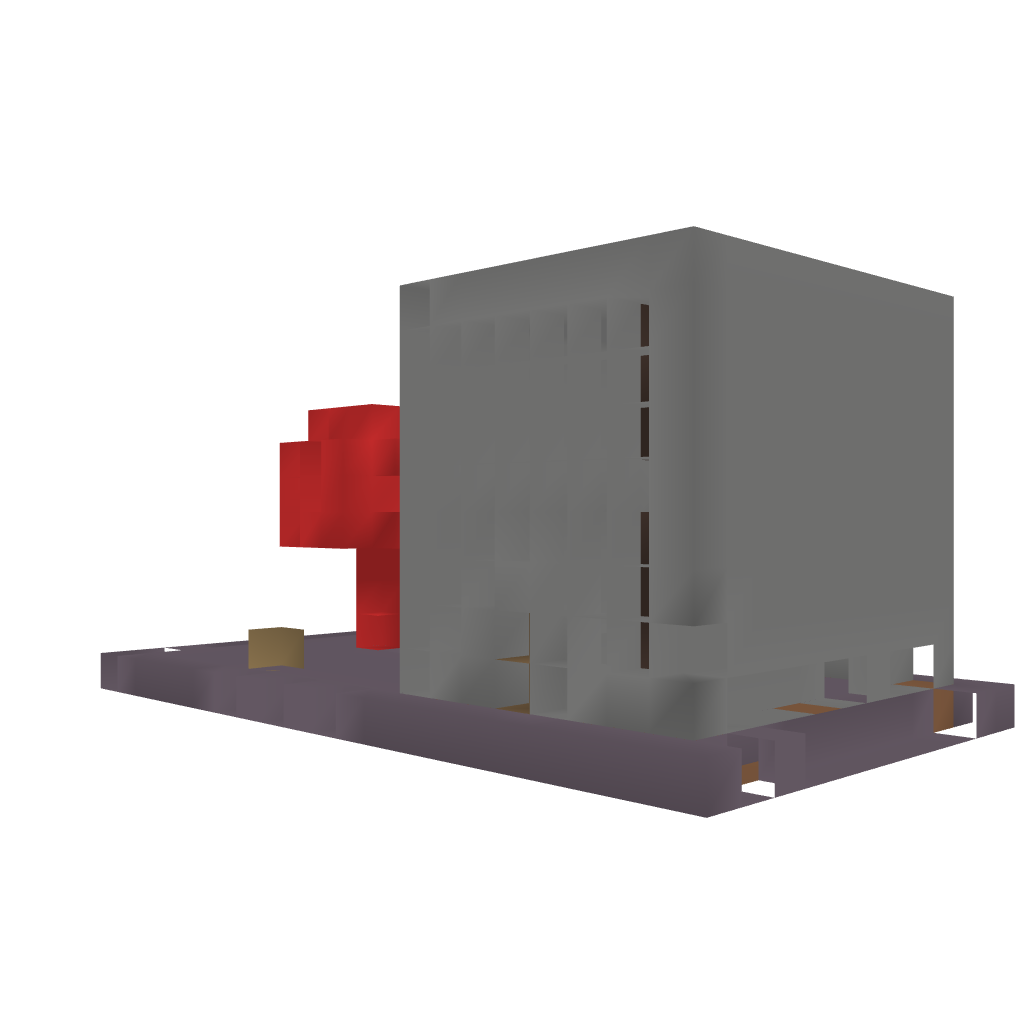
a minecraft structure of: Mooshroom red house